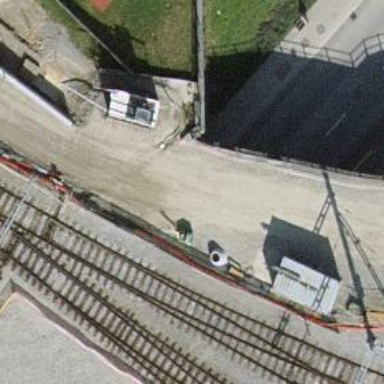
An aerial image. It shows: Railway switch.